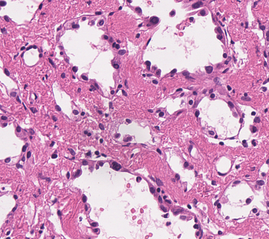
Tumor epithelial tissue: yes
Tumor-associated stroma tissue: yes
Normal tissue: no